Field crop: tomato
Growth stage: 2
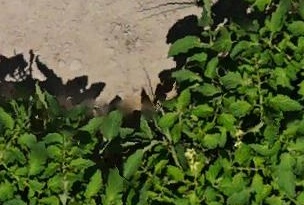
Species: tomato